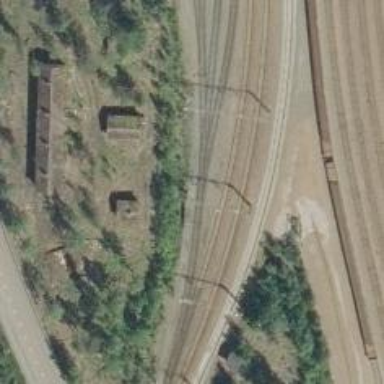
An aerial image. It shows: Railway yard.